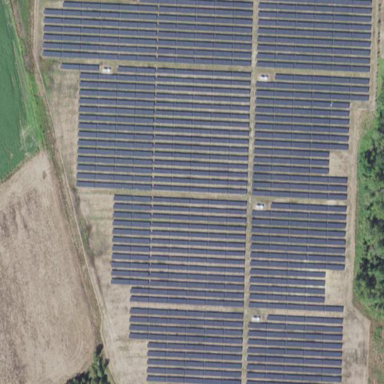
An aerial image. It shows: Solar power plant enclosed by fence. The plant generates electricity using photovoltaic technology.